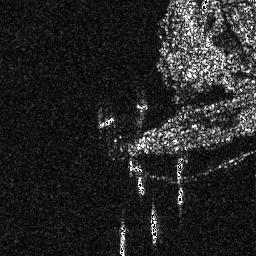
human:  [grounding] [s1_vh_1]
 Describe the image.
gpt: In the satellite image, there is  <ref>2 small ship </ref> <box>[[38, 44, 43, 49, 0], [68, 60, 71, 71, 0]]</box> located at center,  <ref>3 small ship </ref> <box>[[58, 82, 61, 94, 0], [45, 88, 49, 99, 0], [52, 67, 56, 76, 0]]</box> located at bottom,  <ref>1 small ship </ref> <box>[[68, 72, 71, 79, 0]]</box> located at bottom right.